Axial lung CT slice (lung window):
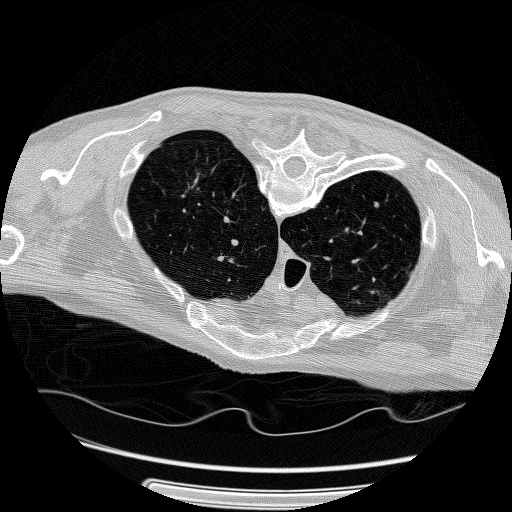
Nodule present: yes
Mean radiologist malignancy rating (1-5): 3.25